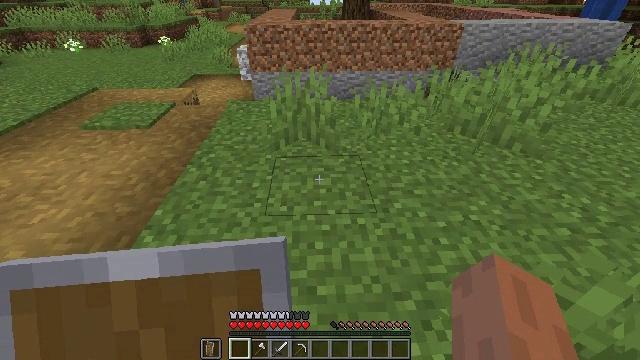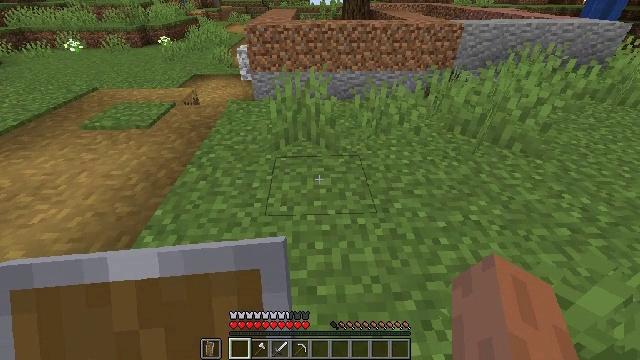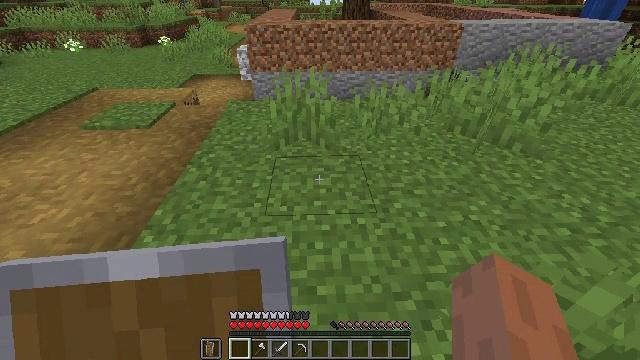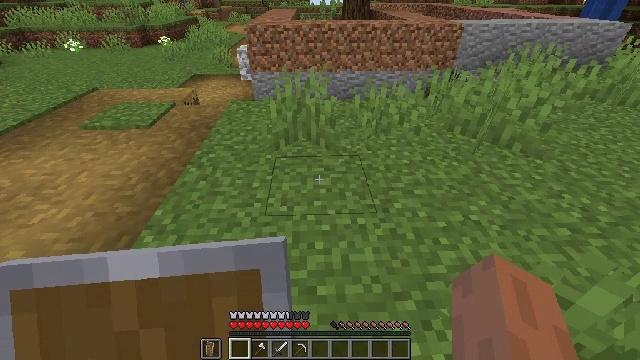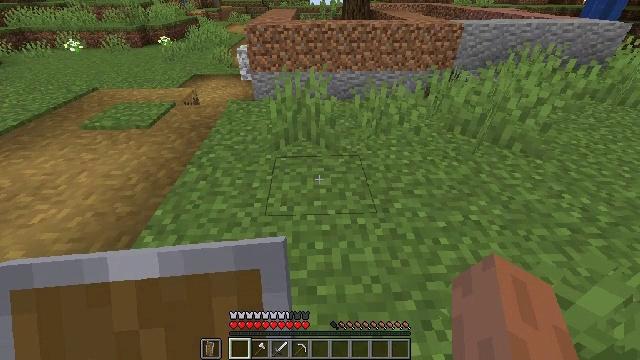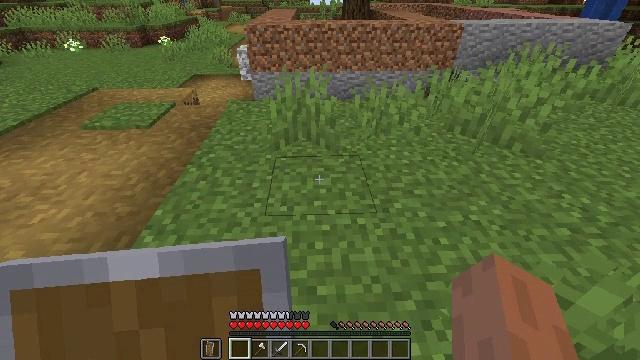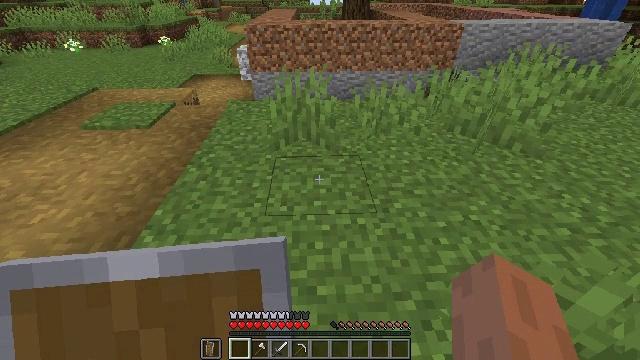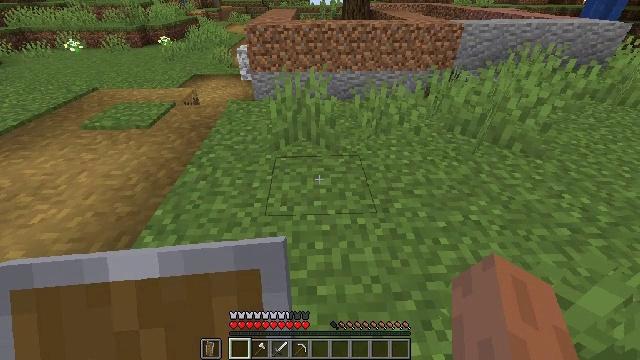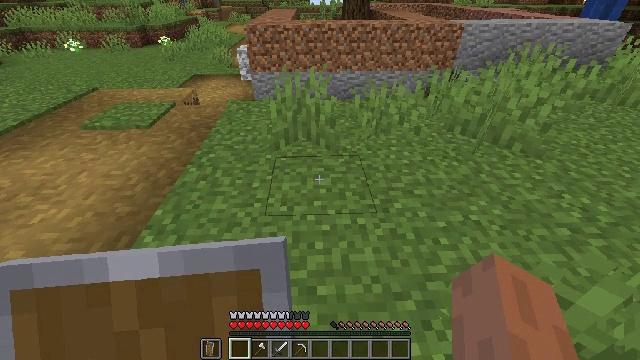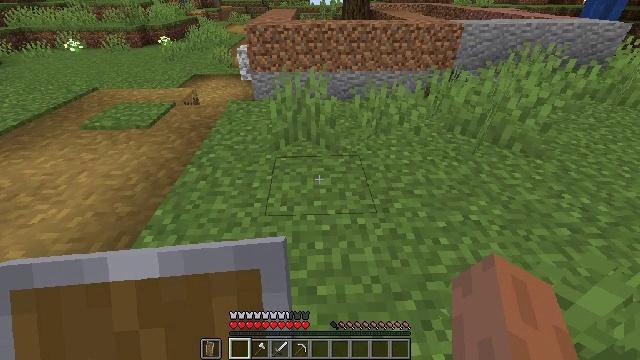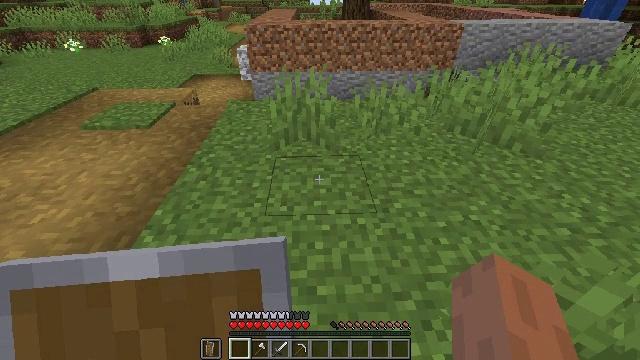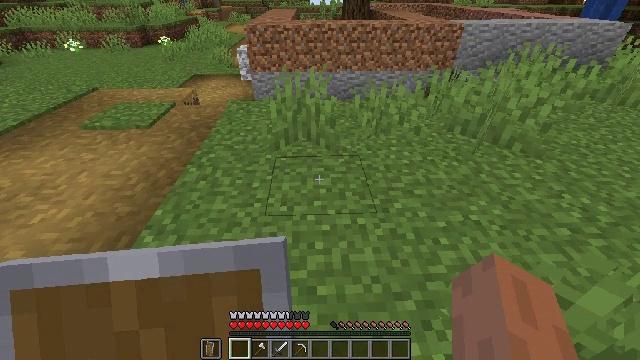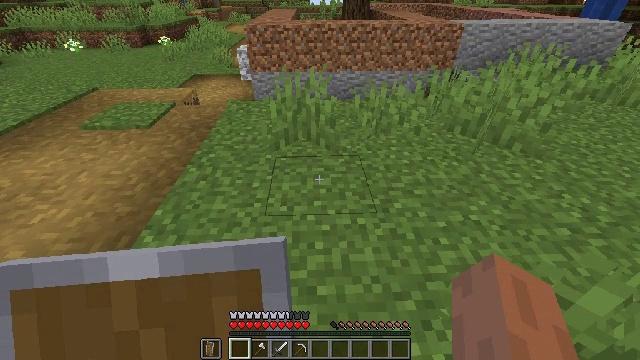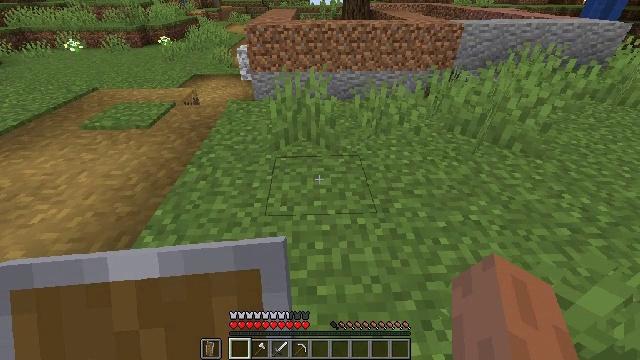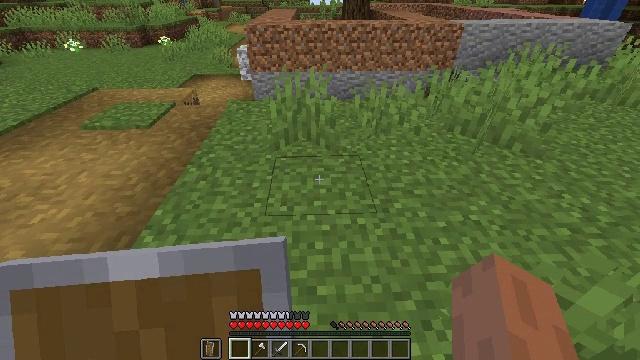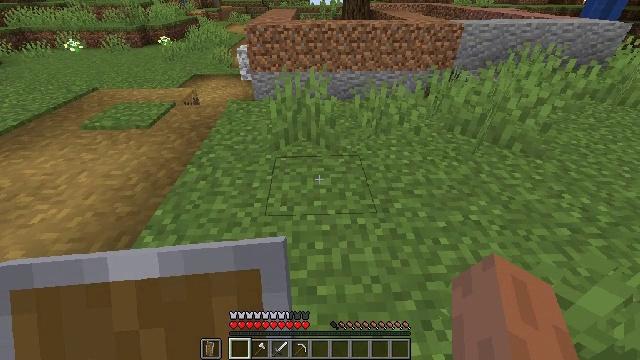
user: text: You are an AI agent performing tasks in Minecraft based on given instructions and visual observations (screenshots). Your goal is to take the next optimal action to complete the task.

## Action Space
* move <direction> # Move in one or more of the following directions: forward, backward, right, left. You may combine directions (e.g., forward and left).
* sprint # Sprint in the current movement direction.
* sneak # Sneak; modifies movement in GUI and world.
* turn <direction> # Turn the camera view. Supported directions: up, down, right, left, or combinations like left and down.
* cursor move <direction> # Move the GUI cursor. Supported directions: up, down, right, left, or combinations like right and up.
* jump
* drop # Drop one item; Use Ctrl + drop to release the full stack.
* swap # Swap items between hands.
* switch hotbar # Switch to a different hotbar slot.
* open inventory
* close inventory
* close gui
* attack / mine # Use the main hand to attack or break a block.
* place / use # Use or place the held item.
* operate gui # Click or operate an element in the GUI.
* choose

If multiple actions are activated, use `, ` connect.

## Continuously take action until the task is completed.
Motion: motion action
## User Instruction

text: craft item air
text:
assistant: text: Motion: no_op
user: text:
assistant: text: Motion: no_op
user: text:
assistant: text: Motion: no_op
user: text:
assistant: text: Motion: no_op
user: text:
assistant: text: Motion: no_op
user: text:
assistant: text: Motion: no_op
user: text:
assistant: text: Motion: no_op
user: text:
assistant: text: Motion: no_op
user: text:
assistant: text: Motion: no_op
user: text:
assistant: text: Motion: no_op
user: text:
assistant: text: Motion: no_op
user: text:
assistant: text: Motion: no_op
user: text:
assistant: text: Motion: no_op
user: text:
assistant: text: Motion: no_op
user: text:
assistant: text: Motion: no_op
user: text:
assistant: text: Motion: no_op
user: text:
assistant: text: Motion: no_op
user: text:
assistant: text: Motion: no_op
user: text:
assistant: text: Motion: no_op
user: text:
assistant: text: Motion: no_op
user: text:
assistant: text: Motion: no_op
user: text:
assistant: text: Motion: no_op
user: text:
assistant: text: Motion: no_op
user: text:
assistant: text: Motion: no_op
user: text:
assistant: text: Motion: no_op
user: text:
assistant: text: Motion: no_op
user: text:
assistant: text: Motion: no_op
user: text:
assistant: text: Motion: no_op
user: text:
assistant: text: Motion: no_op
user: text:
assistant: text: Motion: no_op